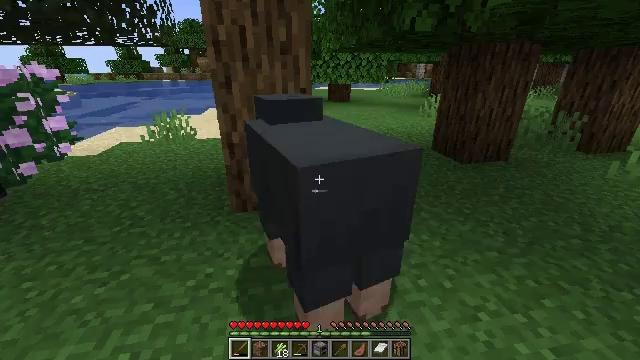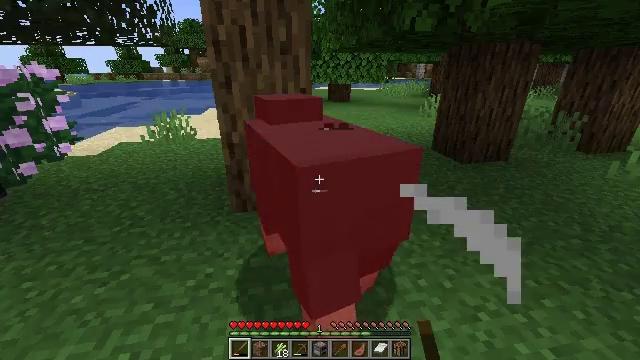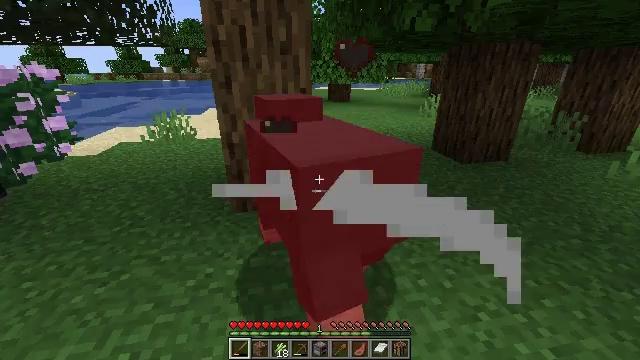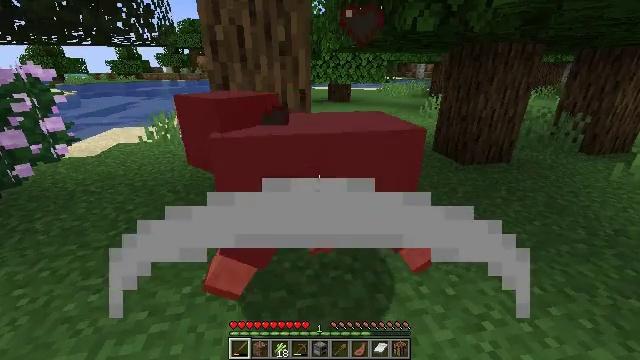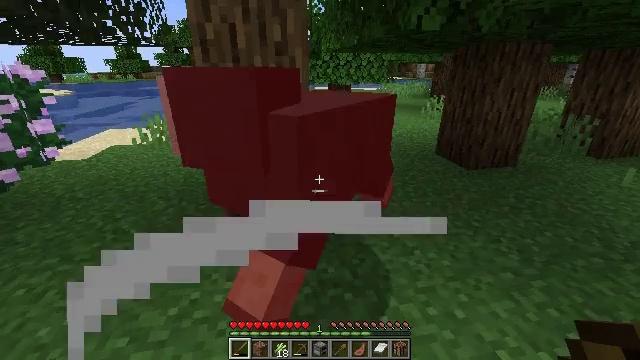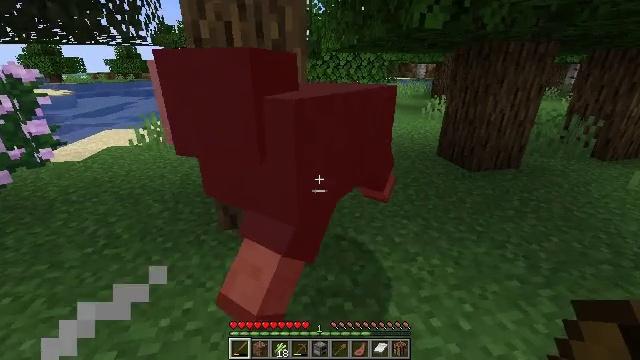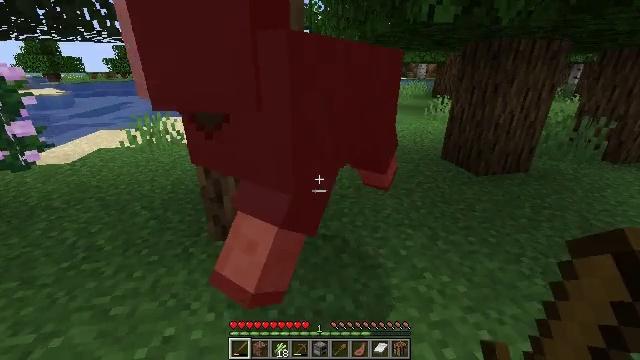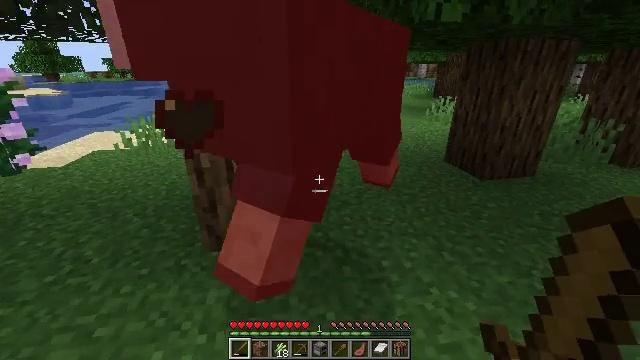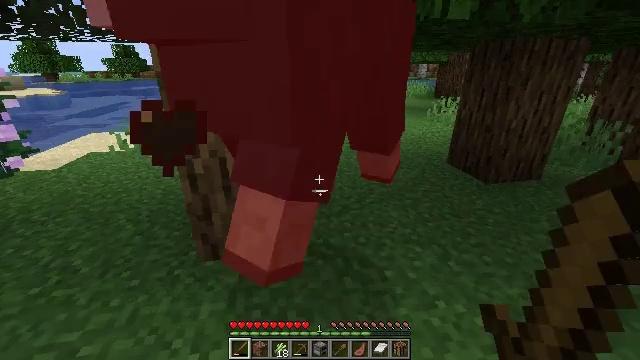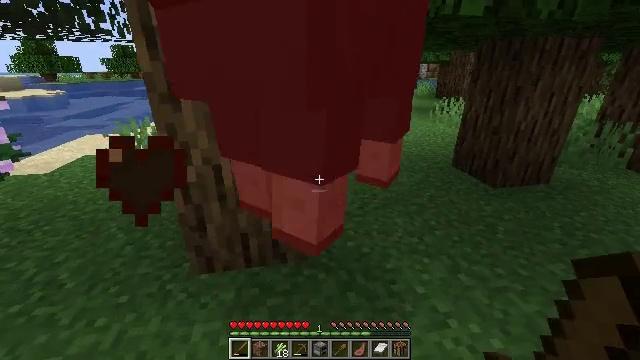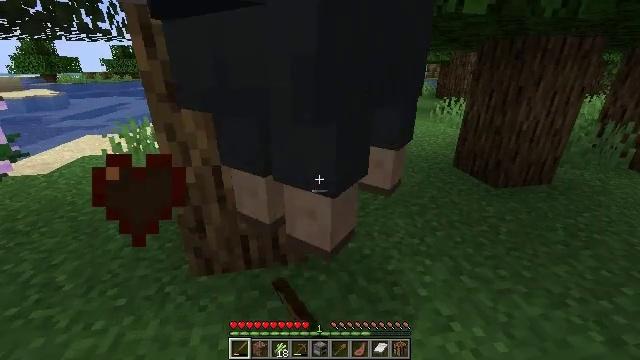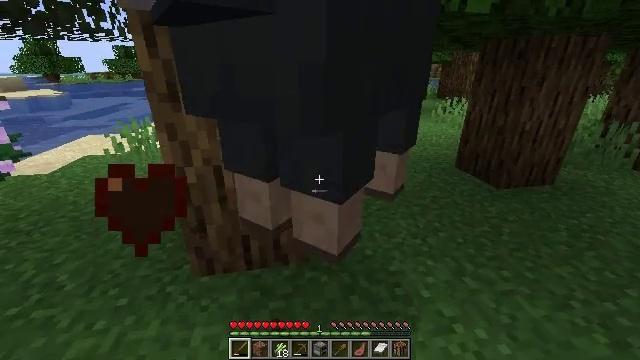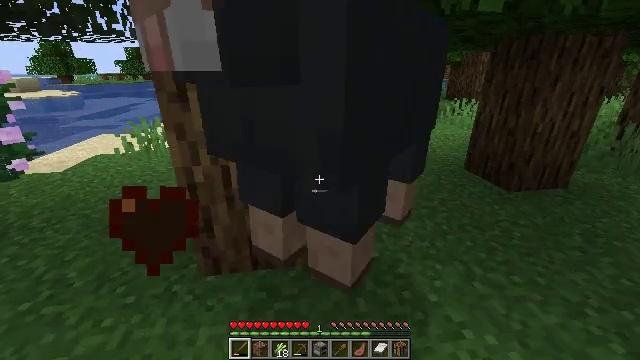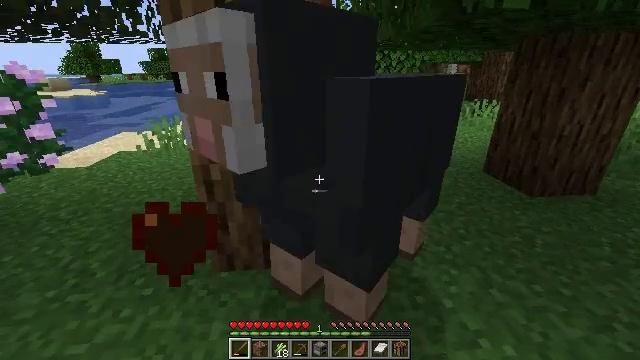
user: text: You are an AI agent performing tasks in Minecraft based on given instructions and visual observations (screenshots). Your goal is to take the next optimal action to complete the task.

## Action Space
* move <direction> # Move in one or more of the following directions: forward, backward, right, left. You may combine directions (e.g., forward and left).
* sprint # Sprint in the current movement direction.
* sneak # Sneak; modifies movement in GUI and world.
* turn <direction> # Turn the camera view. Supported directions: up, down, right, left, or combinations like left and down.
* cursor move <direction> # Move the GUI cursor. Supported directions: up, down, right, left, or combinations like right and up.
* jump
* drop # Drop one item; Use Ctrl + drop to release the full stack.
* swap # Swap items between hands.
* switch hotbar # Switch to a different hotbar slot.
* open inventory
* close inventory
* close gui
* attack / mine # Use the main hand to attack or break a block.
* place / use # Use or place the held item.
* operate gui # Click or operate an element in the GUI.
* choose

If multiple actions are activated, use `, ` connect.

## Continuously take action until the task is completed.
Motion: motion action
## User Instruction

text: Kill the sheep.
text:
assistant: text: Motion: no_op
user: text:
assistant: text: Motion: no_op
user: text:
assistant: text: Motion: move forward
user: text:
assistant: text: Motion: move forward
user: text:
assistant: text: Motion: move forward
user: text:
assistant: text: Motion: move forward
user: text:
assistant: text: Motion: move forward
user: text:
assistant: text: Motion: no_op
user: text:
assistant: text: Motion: attack / mine
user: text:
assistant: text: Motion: attack / mine
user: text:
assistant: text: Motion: attack / mine
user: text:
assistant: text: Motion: turn left
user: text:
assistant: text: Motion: turn left
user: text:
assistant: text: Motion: no_op